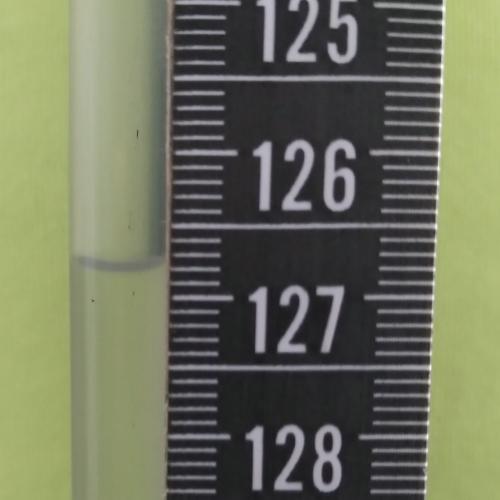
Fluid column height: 126.8 cm